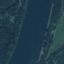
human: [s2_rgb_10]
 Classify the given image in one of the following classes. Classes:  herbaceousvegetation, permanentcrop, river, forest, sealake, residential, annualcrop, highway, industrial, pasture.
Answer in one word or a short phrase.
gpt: River